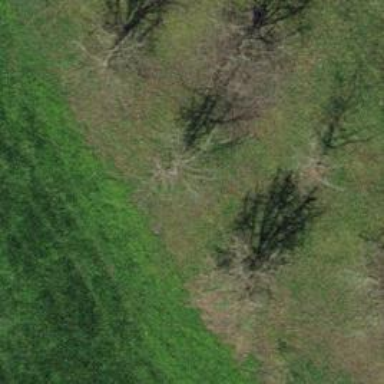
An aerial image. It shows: Single tag "natural: tree."